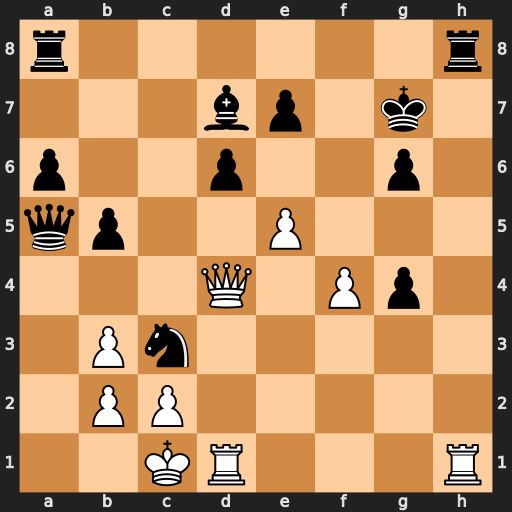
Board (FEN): r6r/3bp1k1/p2p2p1/qp2P3/3Q1Pp1/1Pn5/1PP5/2KR3R
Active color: w
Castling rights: -
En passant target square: -
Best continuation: e6+ Kg8 Qxh8#